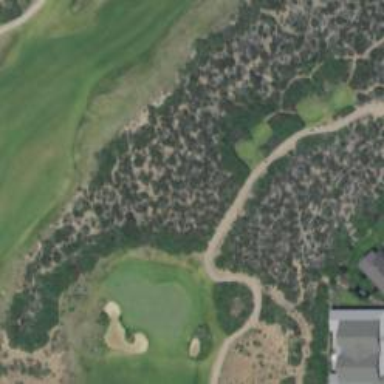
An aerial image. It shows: Golf cartpath that is also road path.